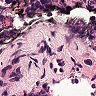
Metastatic tissue present: no